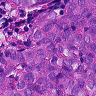
Metastatic tissue present: yes